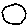
Label: circle